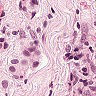
Metastatic tissue present: yes